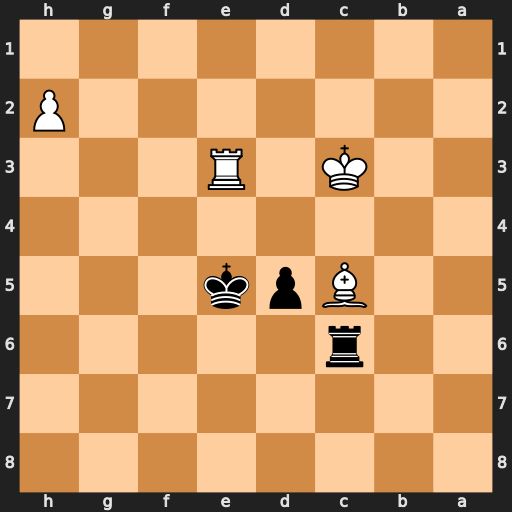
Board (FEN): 8/8/2r5/2Bpk3/8/2K1R3/7P/8
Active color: b
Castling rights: -
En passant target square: -
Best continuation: Kf4 Kd4 Rxc5